Question: My solution's structure is:

CI.Frontier.Classic contains a MEF module. My application uses the RibbonWindow control, and the modules define what menu items should be created. I can successfully add a button to the ribbon control from the CI.Frontier.Classic module, however, I cannot figure out the proper Uri to ClassicFrontierToopTip.png
Heres the code in FrontierClassic.cs that creates the tab, button and attempting to set the ribbon ToolTipImage
'''
public void CreateMenuItems()
{
TabData tabData = new TabData("Legacy");
GroupData groupData = new GroupData("Internal");
tabData.GroupDataCollection.Add(groupData);
ButtonData classicFrontierBtn = new ButtonData()
{
Label = "Classic Frontier",
ToolTipTitle = "Classic Frontier",
ToolTipDescription = "Open Classic Frontier",
ToolTipImage = new Uri("./Graphics/ClassicFrontierToolTip.png", UriKind.Relative)
};
classicFrontierBtn.Command.RegisterCommand(new DelegateCommand(LoadFrontierView));
groupData.ControlDataCollection.Add(classicFrontierBtn);
_ribbonService.AddTab(tabData);
}
'''
This Uri doesn't work as the tooltip does not display. Can I use the UriKind.Relative or should I be using some sort of "pack uri"?
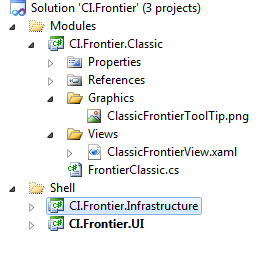
Answer: The robust approach would be to leverage the <URL>...
'''
new Uri("pack://application:,,,/CI.Frontier.Classic;component/Graphics/ClassicFrontierToolTip.png", UriKind.Absolute);
'''